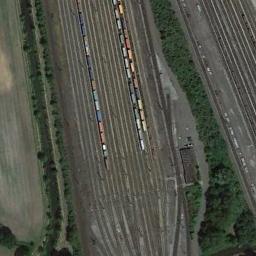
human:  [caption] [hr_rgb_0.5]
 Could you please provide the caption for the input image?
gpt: There are dense buildings on both sides of the railway .

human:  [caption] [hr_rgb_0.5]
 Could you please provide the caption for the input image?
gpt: These railways have some trains of different colors on the tracks .

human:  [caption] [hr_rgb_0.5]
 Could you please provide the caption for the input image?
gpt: The railway is next to lines of trees .

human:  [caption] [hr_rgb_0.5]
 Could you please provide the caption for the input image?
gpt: Many trees are beside the railway .

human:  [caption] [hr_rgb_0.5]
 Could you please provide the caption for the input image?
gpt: There are some green trees beside the railway with three trains .